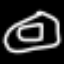
Label: donut